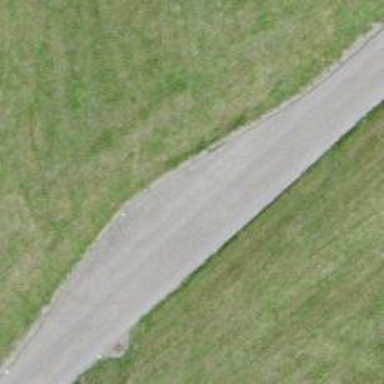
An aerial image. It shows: Passing place on the road.